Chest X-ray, PA view. Patient: 67 years old, sex M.
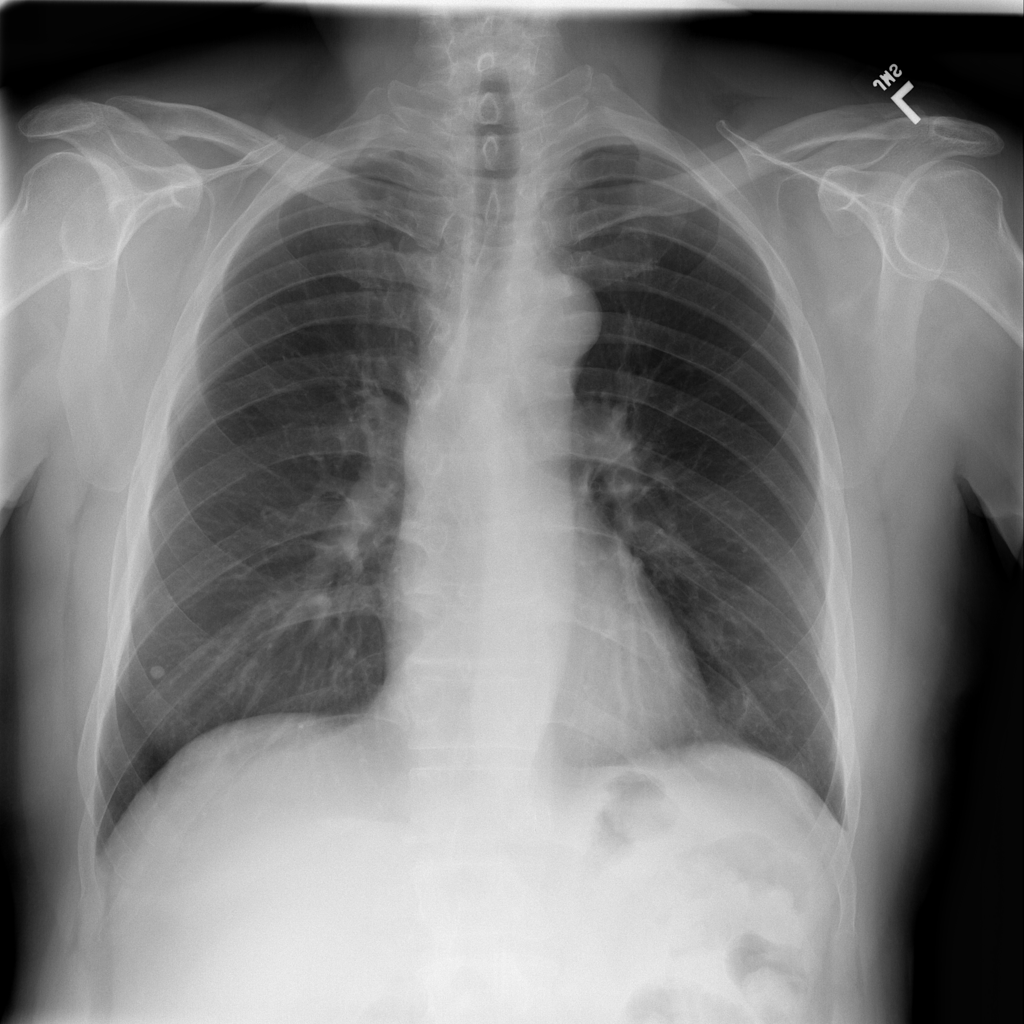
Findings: No Finding